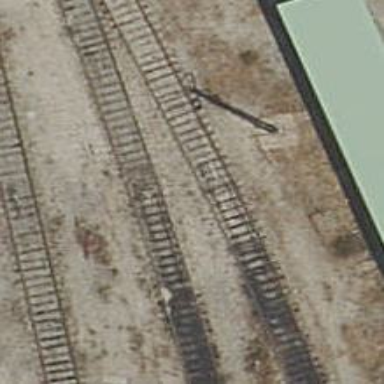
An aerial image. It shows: Railway yard with electrified contact lines.